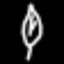
Label: leaf